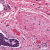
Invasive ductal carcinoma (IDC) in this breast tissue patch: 0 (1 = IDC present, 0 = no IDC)